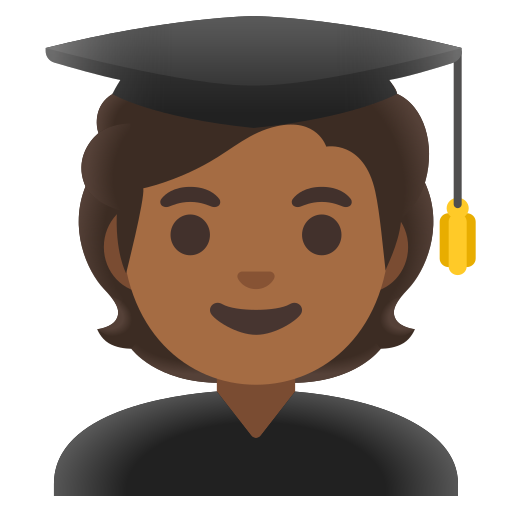
Emoji: 🧑🏾‍🎓